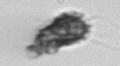
Label: Syracosphaera_pulchra